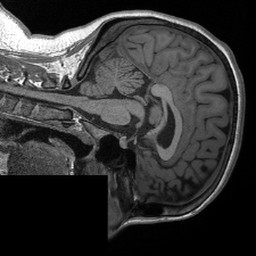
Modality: T1w
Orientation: sagittal
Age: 34
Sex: female